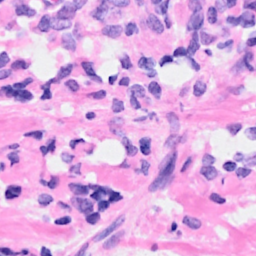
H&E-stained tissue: Breast